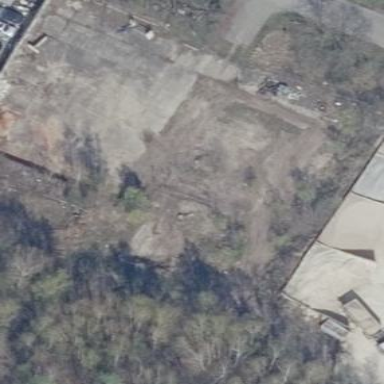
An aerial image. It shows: Brownfield site.